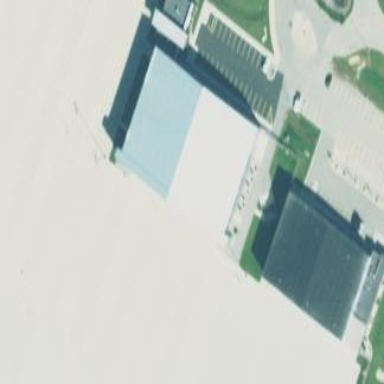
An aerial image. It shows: Hangar building located at airport.